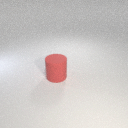
large red rubber cylinder